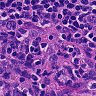
Metastatic tissue present: no